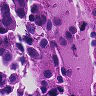
Metastatic tissue present: yes